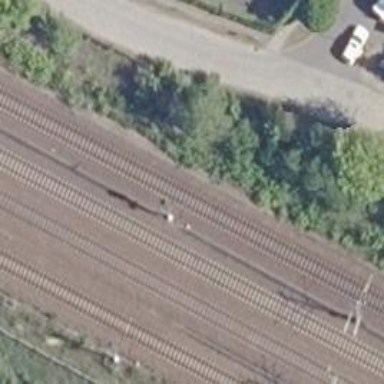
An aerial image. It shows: Railway signal.